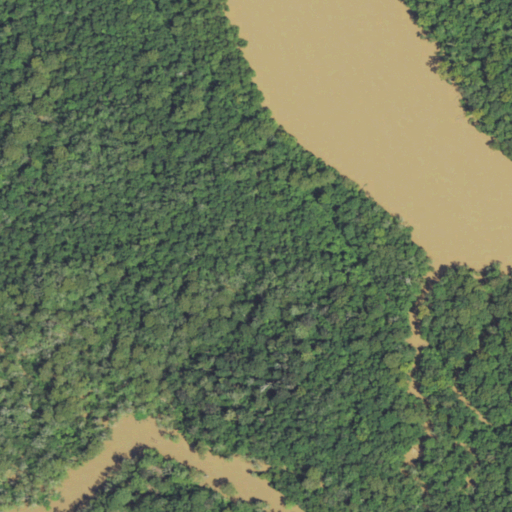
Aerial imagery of island in Louisiana named Pine Tree Island containing woody wetlands, open water, and herbaceous wetlands